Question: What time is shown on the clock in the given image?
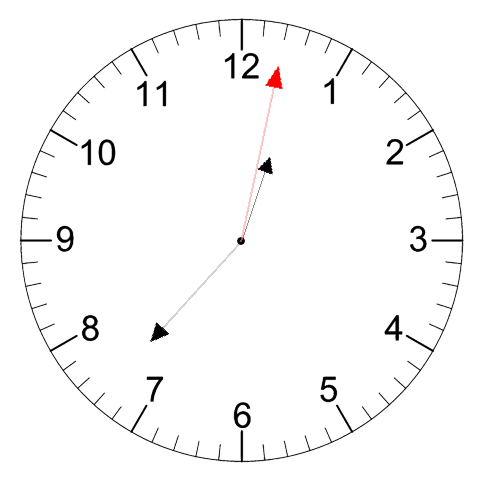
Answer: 12:37:02